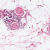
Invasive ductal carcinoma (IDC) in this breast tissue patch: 0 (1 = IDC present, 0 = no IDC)